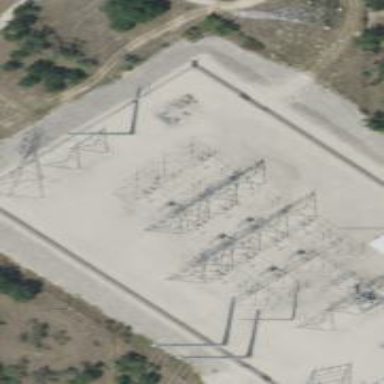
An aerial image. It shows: Switch for power supply.